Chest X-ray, PA view. Patient: 39 years old, sex F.
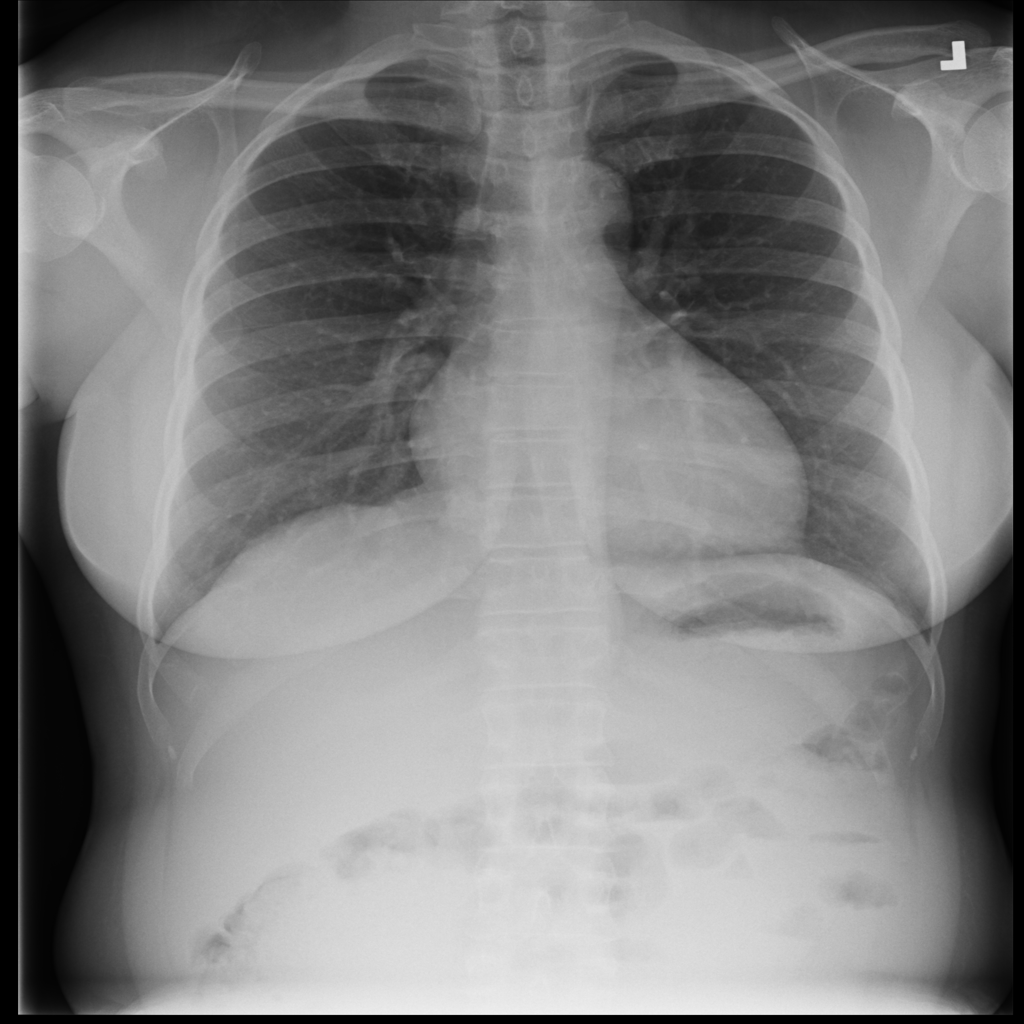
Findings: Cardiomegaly